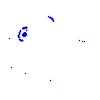
Particle: pion